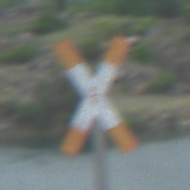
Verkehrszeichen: Andreaskreuz
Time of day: MorningAfternoon
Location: Outdoor (Nature)
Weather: PartlyCloudy
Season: NotSpecified
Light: Natural